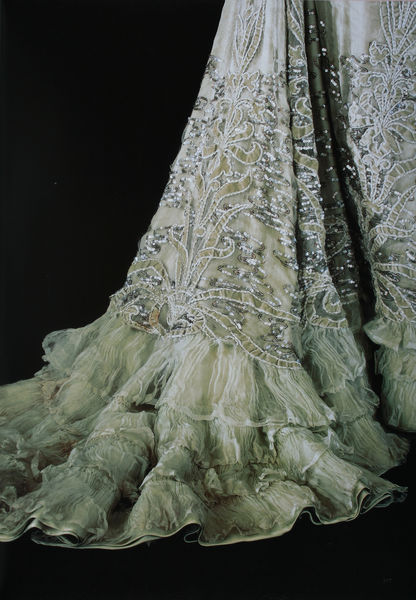
Titel: Abendkleid (Detail)
Künstler: Charles Frederick Worth
Standort: Kyoto (Japan)
Institution: Kyoto Costume Institute
Schlagwörter: dunkel, schatten, weiß, grün, ausschnitt, blumen, frau, grau, kleid, schwarz, blüten, schleier, tuch, fest, mode, muster, ornament, rock, alt, barock, falten, kleidung, silber, spitze, steine, vorhang, öl, bestickt, gewand, reich, stickerei, stoff, saum, diamanten, perle, perlen, rokoko, seide, ranken, schleppe, tüll, detail, glanz, verzierung, robe, glänzend, rüschen, fein, drapierung, glitzern, abendkleid, foto, drapiert, schnörkel, schwart, festtag, grünlich, hochzeit, volant, gerafft, eleganz, strass, stick, brautkleid, pailletten, langes kleid, 19. jahrhundert, brautgewand, bestickt mit perlen